Field crop: maize
Growth stage: 2
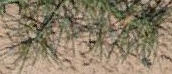
Species: salsola